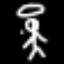
Label: angel